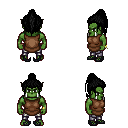
a pixel art fantasy rpg character, male body template, orc, green skin, brown tunic, metal pants, black long topknot hairstyle, bracelets, ghillies, four views (front, back, left, right), 2x2 character sprite sheet, small pixel art, hard edges, no anti-aliasing